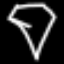
Label: diamond